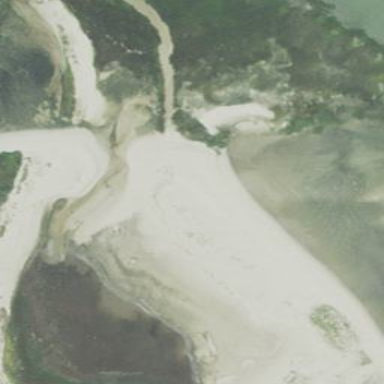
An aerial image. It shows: Tidal wetland area known as tidal flat.